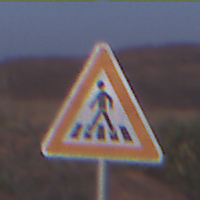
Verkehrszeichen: FussgaengerueberwegRechts
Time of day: SunriseSunset
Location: Outdoor (Nature)
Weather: Clear
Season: NotSpecified
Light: Natural